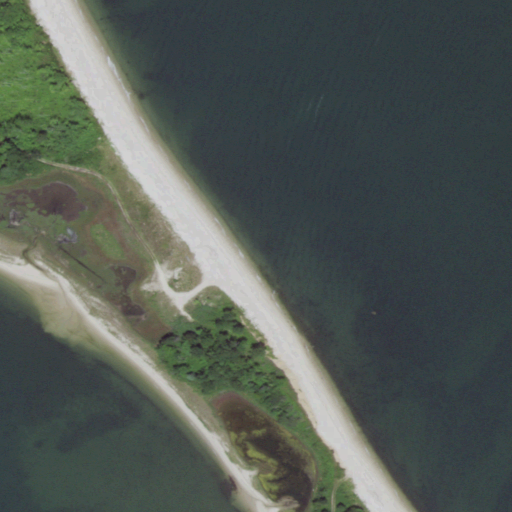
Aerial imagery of beach in New York named Gibsons Beach containing open water, barren land, herbaceous wetlands, and deciduous forest